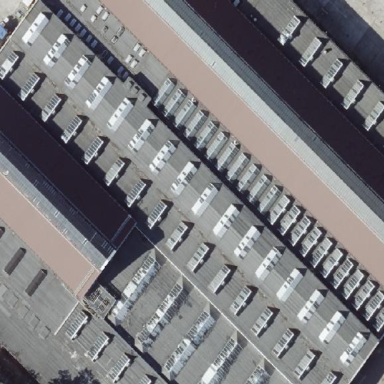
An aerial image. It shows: Industrial building.